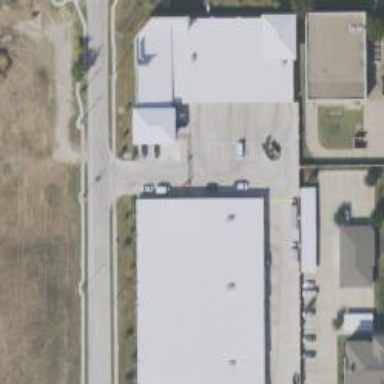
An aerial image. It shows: Warehouse building.